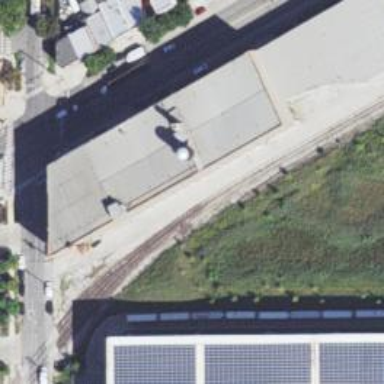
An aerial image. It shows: Industrial building.